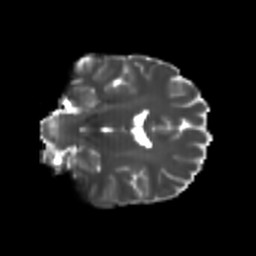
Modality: T2w
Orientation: coronal
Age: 22
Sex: male
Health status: healthy
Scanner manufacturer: philips
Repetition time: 7.391 s
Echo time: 0.08599 s